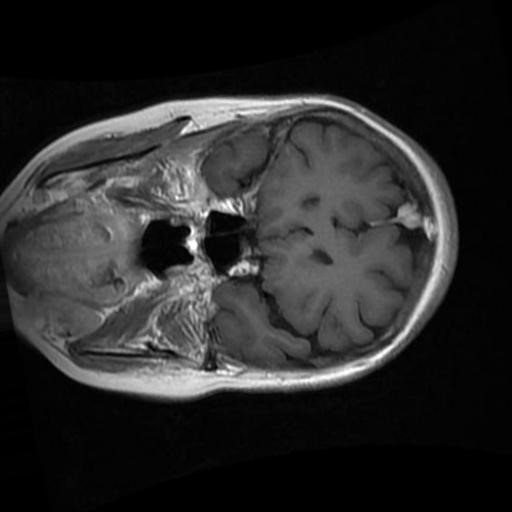
Label: brain_menin